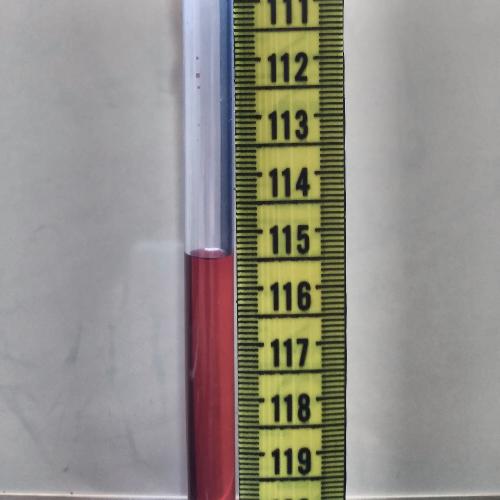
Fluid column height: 115.5 cm